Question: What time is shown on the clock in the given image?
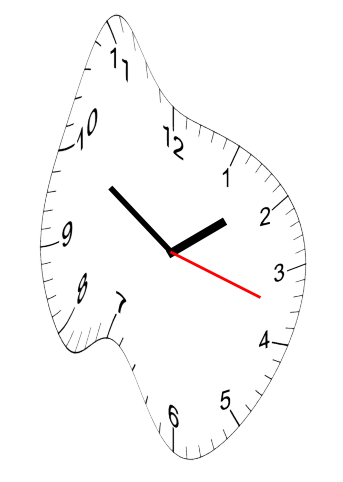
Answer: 01:50:18